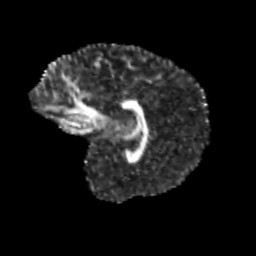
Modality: FA
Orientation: sagittal
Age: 13
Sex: male
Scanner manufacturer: siemens
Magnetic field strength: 3 T
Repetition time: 3.8 s
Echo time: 0.07 s